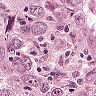
Metastatic tissue present: yes